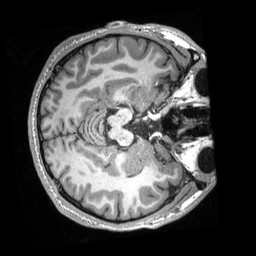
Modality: T1w
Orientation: axial
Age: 22
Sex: male
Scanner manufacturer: siemens
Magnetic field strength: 3 T
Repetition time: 2.3 s
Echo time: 0.00308 s